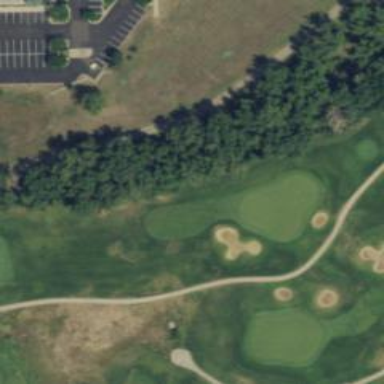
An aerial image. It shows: View of golf hole.